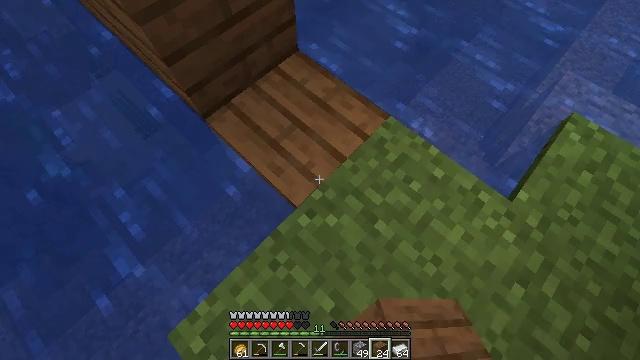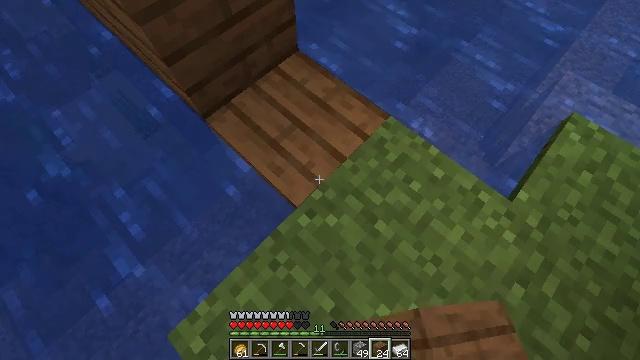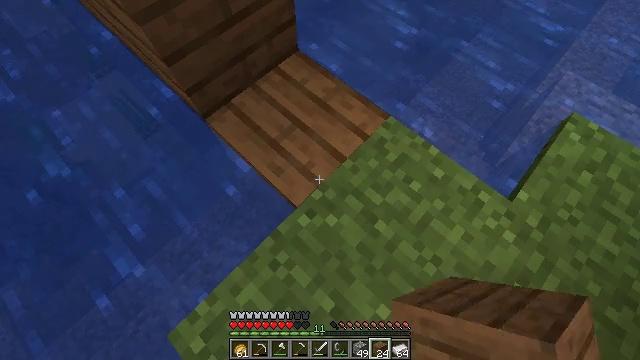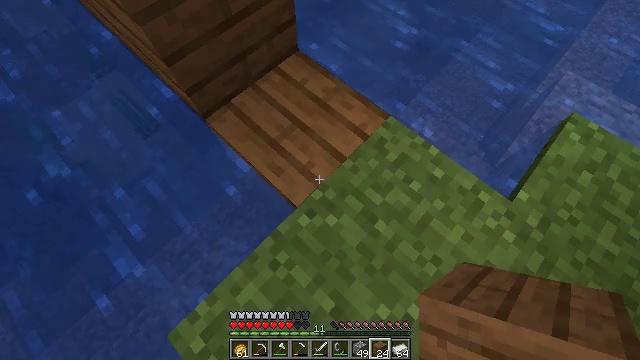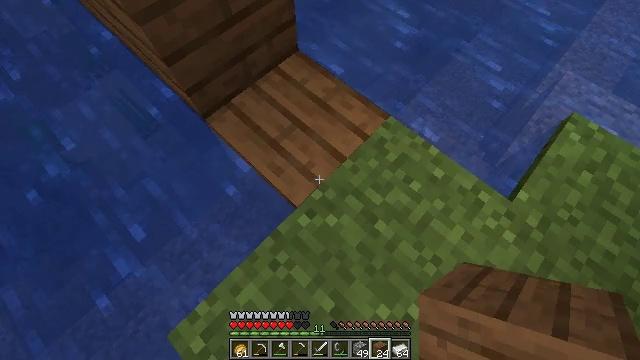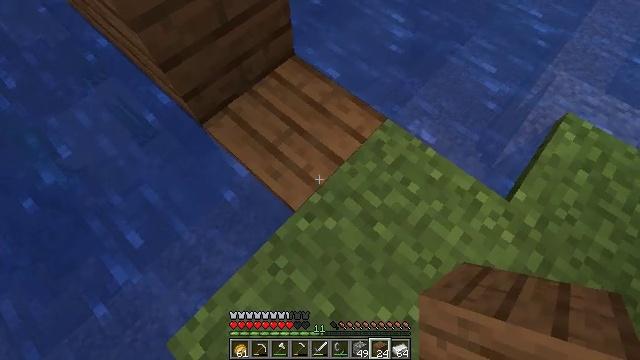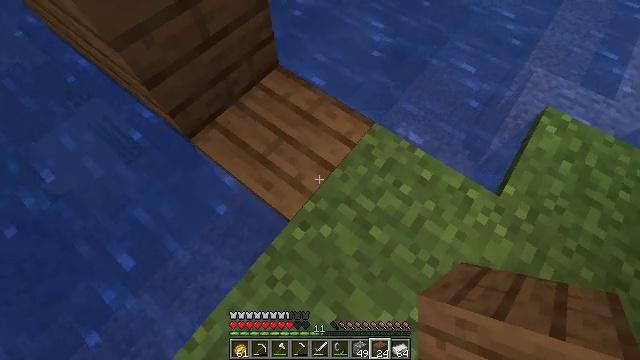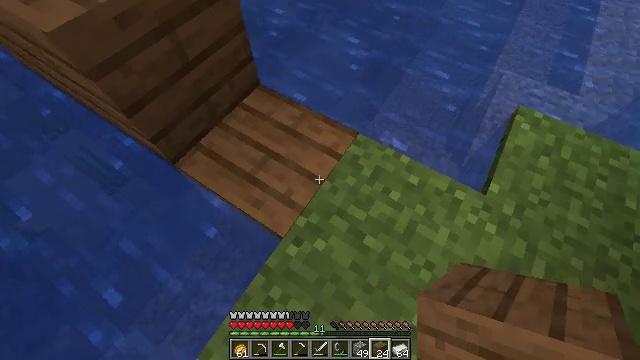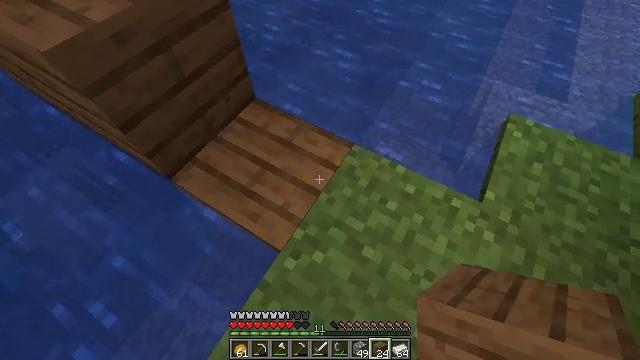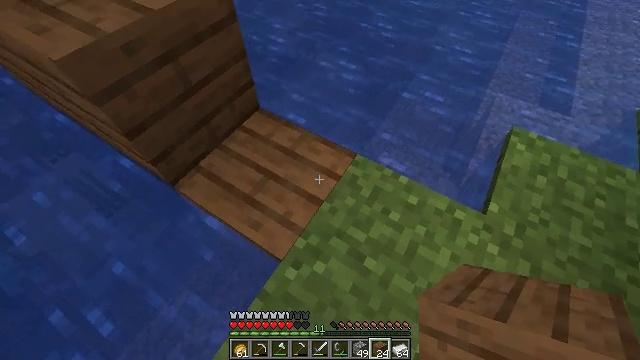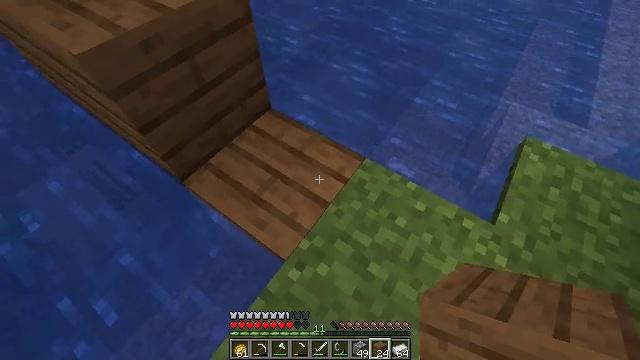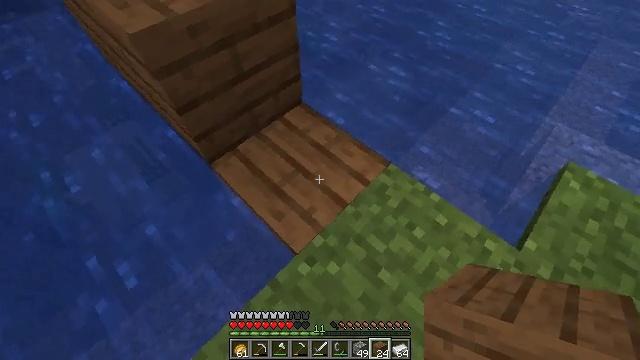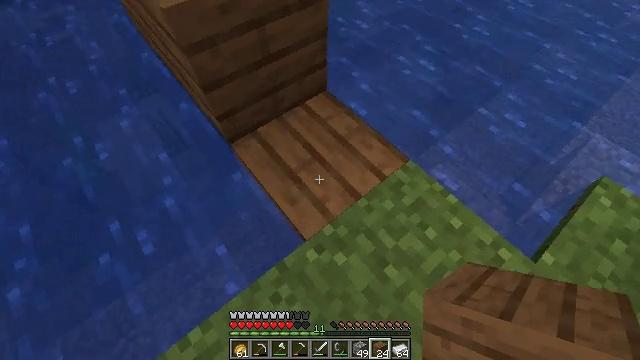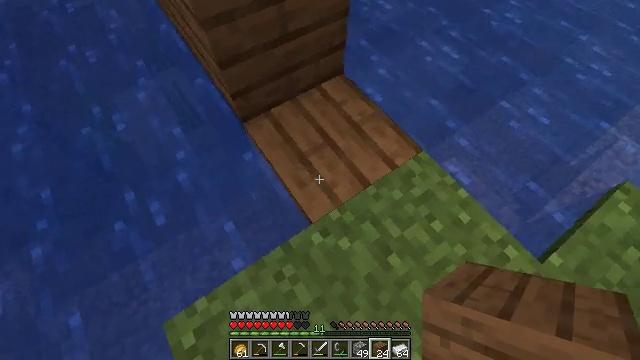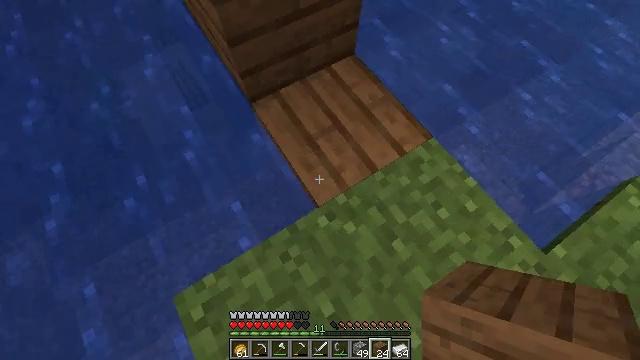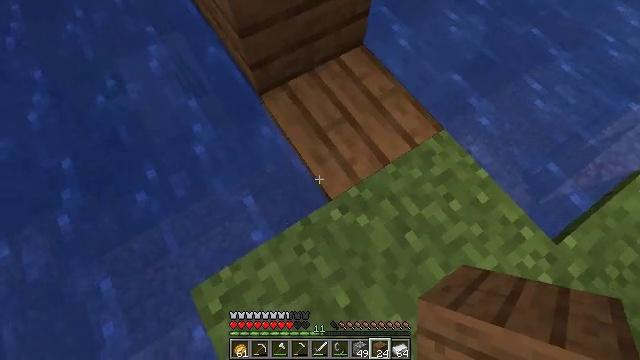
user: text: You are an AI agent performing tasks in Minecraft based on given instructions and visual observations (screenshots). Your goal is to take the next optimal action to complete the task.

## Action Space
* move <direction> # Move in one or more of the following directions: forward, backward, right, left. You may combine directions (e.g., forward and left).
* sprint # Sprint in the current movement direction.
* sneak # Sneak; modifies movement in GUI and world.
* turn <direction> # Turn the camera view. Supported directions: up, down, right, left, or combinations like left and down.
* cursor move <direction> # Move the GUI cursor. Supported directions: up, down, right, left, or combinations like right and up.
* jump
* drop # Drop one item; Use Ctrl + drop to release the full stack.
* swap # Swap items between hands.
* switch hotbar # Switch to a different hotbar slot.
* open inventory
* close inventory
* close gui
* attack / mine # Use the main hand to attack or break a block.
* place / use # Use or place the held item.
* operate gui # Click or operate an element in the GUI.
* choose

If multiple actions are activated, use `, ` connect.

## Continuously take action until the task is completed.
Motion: motion action
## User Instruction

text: Attack the spruce planks to recycle them.
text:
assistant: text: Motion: no_op
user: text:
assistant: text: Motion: no_op
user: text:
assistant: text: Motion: no_op
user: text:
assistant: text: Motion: no_op
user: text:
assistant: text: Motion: turn right
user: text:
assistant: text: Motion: turn right and up
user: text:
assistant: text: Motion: turn right and up
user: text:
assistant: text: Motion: turn right and up
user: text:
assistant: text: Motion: turn left and up
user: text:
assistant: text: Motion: turn left
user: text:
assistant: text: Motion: turn left
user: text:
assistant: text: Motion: turn left and down
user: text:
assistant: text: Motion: turn left and down
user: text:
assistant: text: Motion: move left, turn left and down
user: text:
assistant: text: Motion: move left, turn down
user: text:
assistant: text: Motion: move left, turn right
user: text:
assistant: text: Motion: move left, turn right and down
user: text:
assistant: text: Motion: move left, turn right
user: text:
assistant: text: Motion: move left, turn right
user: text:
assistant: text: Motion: move left, turn right
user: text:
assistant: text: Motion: turn right and up
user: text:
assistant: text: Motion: turn right and up
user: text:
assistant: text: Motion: turn right
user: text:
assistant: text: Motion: turn right
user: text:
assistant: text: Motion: turn right
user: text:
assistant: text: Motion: turn right
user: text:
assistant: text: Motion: turn right
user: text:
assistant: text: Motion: turn right
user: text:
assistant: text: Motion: turn right and up
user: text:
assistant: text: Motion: turn right